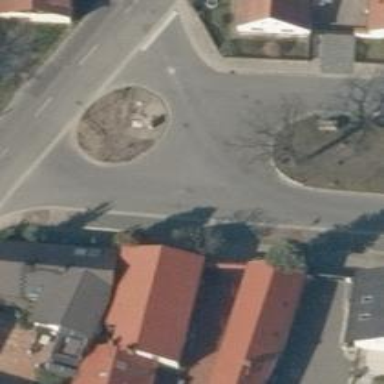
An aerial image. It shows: Smooth asphalt road in residential area.